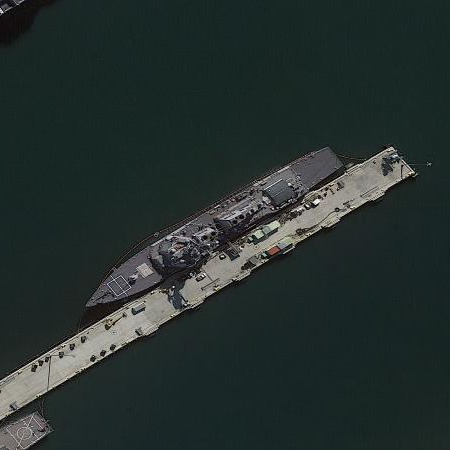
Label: Arleigh_Burke-class_destroyer